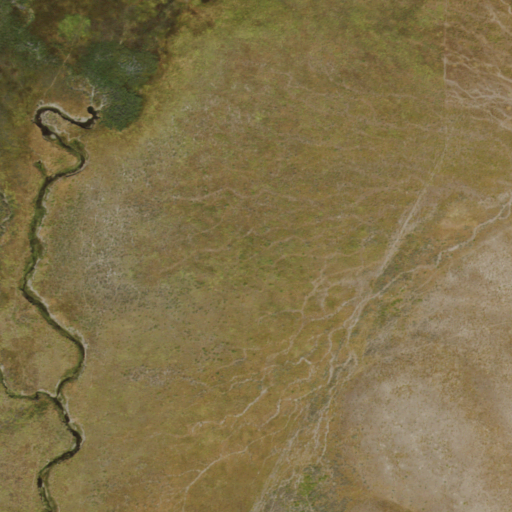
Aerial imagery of plain(s) in Nevada named Taylor Field containing herbaceous wetlands, grassland, woody wetlands, and shrub